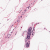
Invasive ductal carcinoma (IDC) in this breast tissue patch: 0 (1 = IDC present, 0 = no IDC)